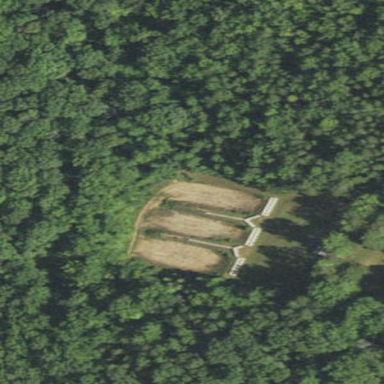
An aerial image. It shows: Shooting range on leisure land pitch.